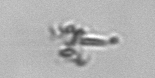
Label: detritus